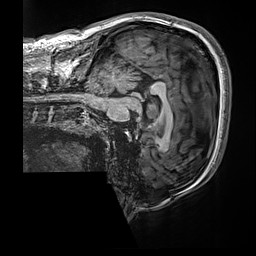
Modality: T1w
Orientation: sagittal
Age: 27
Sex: male
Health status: healthy
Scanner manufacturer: siemens
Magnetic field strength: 3 T
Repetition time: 2.5 s
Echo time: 0.00299 s